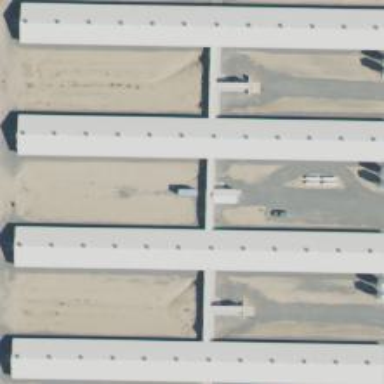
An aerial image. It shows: Sty building.